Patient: sex M, age 62
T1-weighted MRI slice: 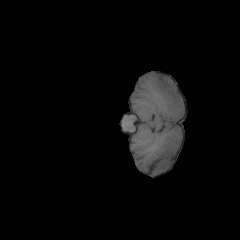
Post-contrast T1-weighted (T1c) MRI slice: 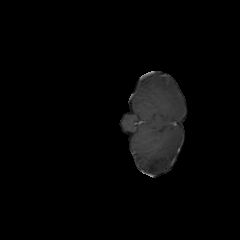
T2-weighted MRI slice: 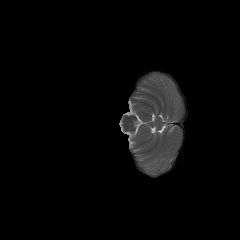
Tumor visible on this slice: no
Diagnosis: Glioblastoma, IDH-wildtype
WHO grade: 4